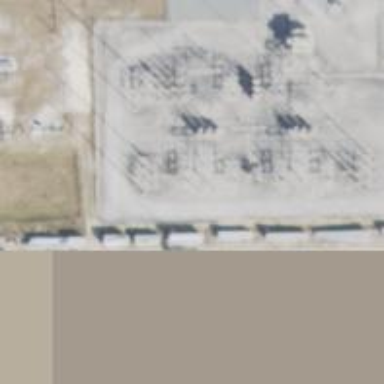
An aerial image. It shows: Switch for power supply.